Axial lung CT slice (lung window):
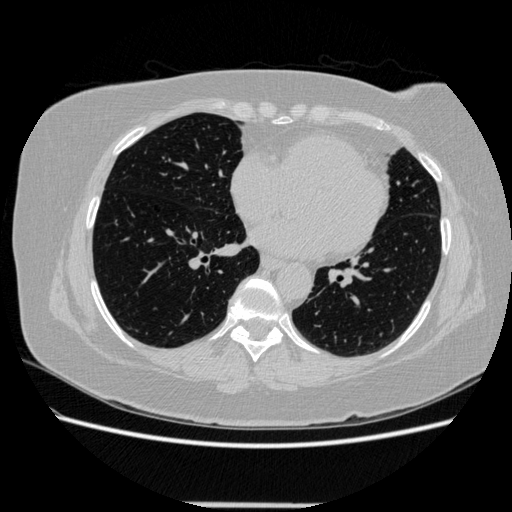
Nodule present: no